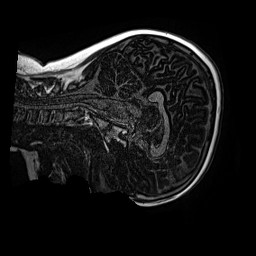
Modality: MP2RAGE
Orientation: sagittal
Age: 10
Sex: male
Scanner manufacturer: siemens
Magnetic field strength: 3 T
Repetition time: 4 s
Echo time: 0.00299 s